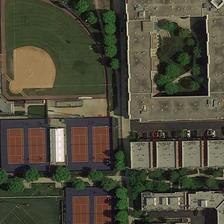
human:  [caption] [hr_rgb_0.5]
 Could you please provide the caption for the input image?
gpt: a baseball field and six tennis courts are next to several buildings .

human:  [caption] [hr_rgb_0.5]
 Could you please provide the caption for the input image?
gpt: the square area includes several tennis courts, a baseball field and different kinds of buildings .

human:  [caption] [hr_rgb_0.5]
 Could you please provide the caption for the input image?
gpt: a baseball field and six tennis courts are next to several buildings .

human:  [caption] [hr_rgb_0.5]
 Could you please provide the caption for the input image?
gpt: a baseball field and six tennis courts are near some green trees and several buildings .

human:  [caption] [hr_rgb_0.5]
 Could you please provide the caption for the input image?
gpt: a baseball field and six tennis courts are next to several buildings .